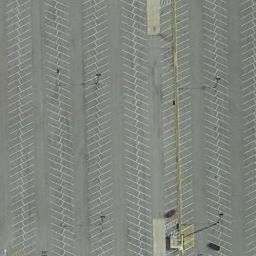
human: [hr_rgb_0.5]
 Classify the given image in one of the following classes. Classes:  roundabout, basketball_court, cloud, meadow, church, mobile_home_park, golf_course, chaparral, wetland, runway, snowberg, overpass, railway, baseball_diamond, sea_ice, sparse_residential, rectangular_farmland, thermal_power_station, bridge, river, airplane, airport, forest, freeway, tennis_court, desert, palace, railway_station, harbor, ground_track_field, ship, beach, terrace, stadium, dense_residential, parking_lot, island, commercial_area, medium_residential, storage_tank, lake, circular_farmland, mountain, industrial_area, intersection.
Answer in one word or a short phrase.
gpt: parking_lot